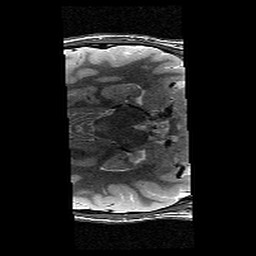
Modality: T2w
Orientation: axial
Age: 13
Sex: male
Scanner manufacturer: siemens
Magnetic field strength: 3 T
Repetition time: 9.23 s
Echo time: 0.067 s